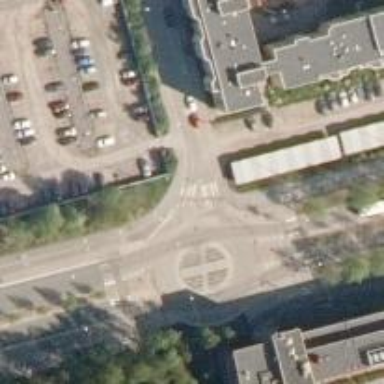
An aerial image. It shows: Secondary road made of asphalt leading to roundabout.